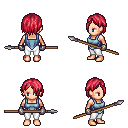
a pixel art fantasy rpg character, female body template, human, light skin, blue vest, white pants, ruby red bangs hairstyle, metal gloves, spear, four views (front, back, left, right), 2x2 character sprite sheet, small pixel art, hard edges, no anti-aliasing